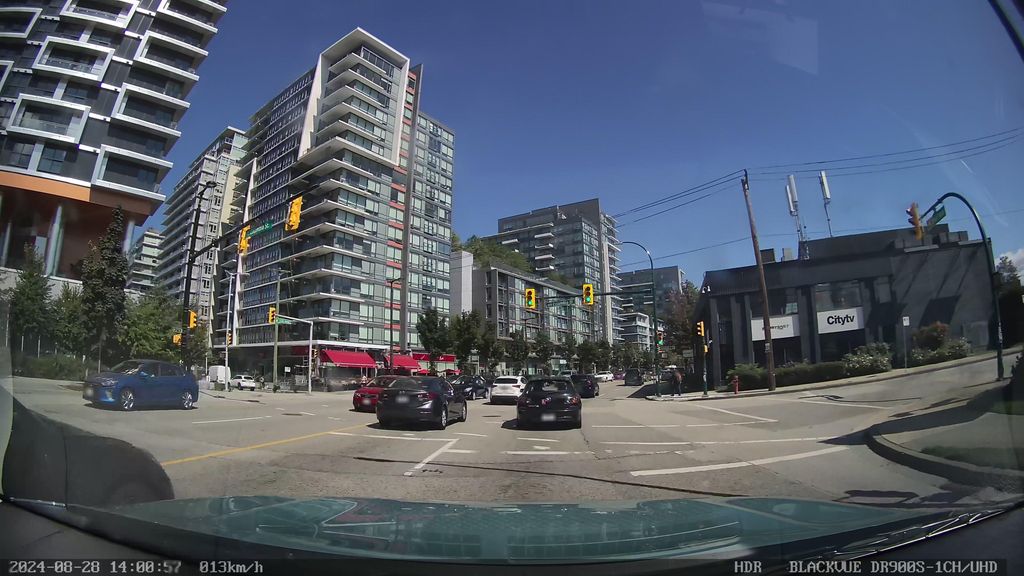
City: vancouver